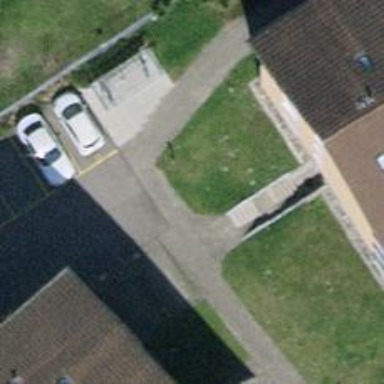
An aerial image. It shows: Sidewalk along the footway.